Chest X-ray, PA view. Patient: 16 years old, sex M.
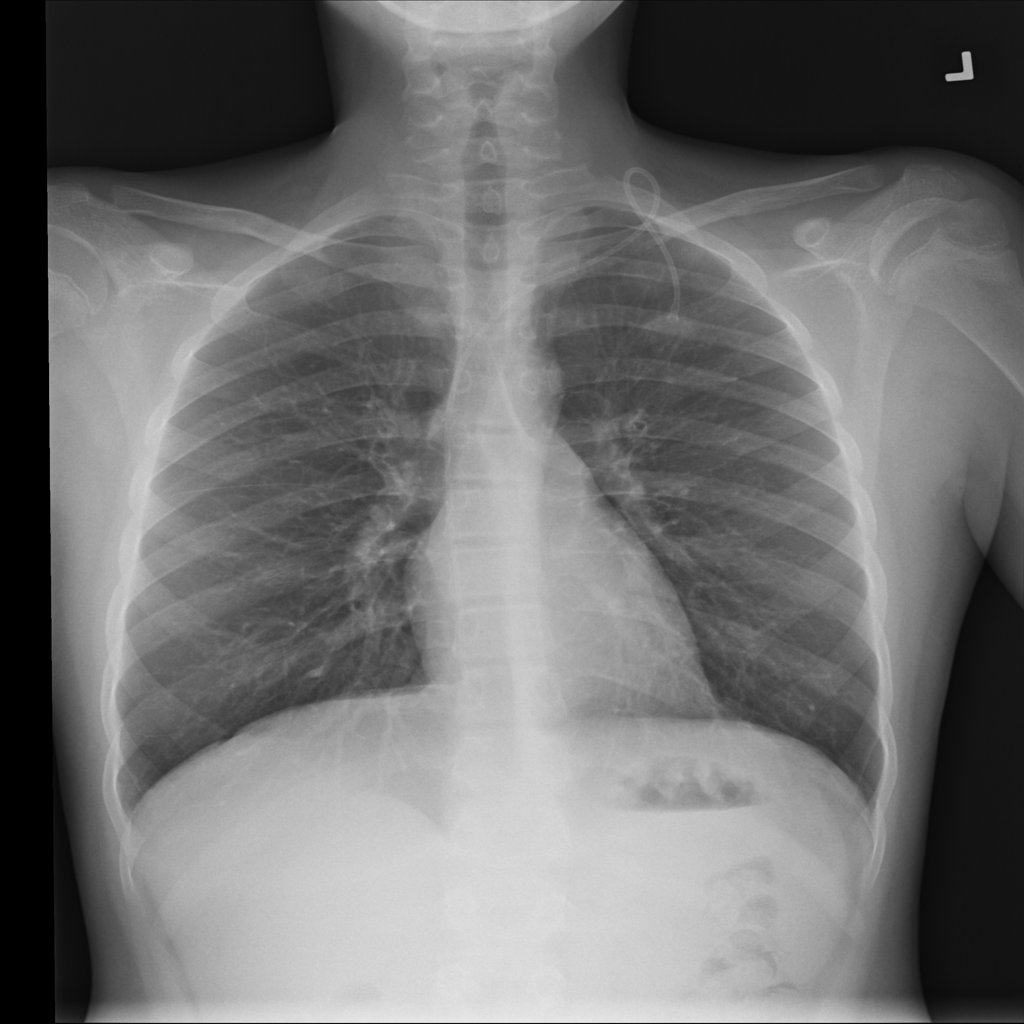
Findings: No Finding